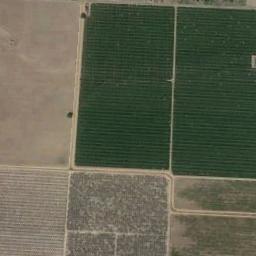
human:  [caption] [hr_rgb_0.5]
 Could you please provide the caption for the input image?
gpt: Several rectangular farmlands of different colors are neatly arranged on the ground .

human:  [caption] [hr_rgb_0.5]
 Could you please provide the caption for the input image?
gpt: There are some green and bare rectangular farmland .

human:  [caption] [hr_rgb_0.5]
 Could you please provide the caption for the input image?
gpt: There are many different crops in rectangular farmlands .

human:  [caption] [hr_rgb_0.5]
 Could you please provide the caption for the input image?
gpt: Six or seven neatly arranged green, Purple and tan mixed rectangular farm fields .

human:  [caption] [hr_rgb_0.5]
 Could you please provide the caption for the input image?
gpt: There are several yellow rectangular farmlands and two green ones .